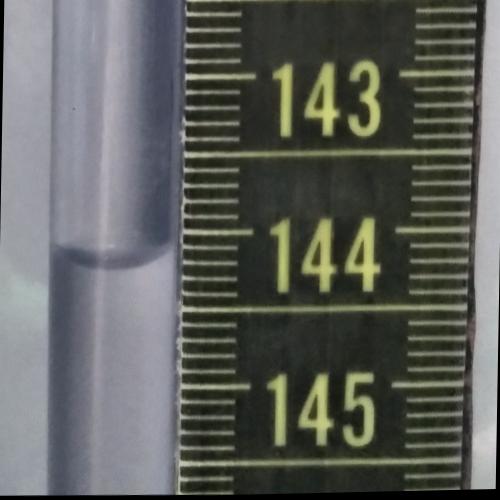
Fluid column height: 144.2 cm